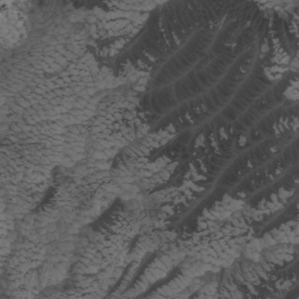
Label: non_frost